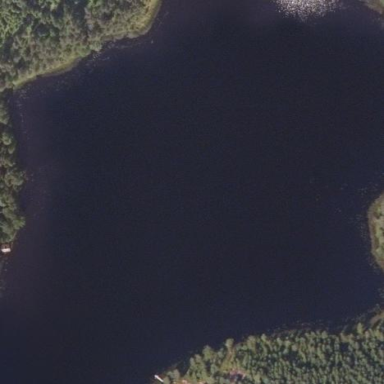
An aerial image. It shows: Peaceful pond surrounded by nature.